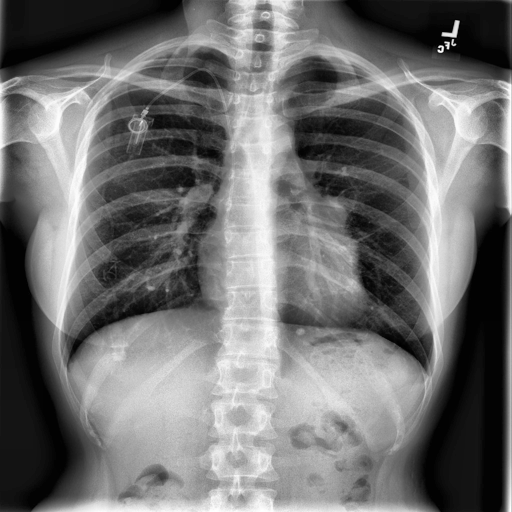
Finding: NORMAL